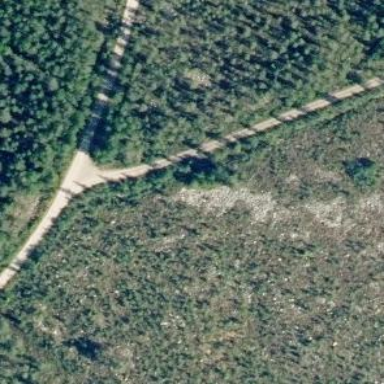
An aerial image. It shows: Unclassified road.